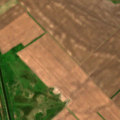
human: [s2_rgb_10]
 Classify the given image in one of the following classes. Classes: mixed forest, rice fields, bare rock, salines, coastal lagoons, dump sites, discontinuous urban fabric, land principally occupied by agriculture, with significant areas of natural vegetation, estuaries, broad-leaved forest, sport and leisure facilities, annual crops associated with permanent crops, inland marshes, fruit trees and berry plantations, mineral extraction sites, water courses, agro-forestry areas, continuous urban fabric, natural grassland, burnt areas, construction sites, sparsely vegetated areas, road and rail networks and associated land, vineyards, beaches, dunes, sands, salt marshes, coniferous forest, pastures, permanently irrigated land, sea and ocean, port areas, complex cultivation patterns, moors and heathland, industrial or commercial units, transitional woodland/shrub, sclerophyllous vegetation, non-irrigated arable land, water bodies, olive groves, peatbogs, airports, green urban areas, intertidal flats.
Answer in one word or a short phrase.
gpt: non-irrigated arable land, pastures